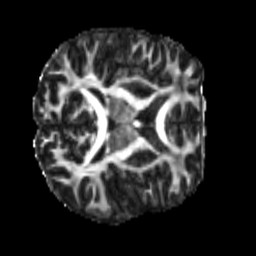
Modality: FA
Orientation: axial
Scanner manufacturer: siemens
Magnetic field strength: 3 T
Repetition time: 4 s
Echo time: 0.0594 s